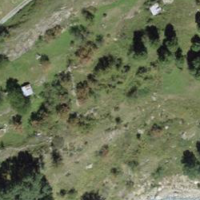
EUNIS habitat code: 23
Species observed at this site:
Silene dioica